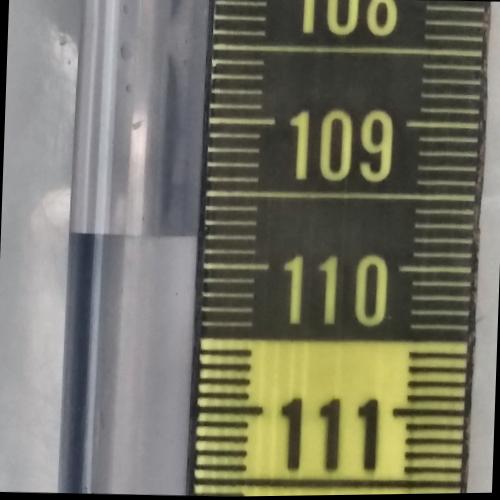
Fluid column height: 109.8 cm